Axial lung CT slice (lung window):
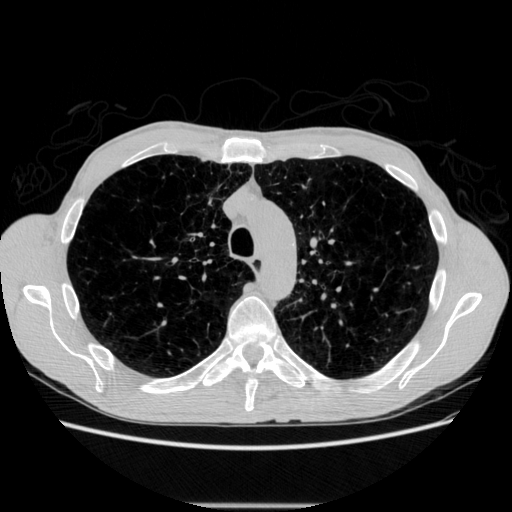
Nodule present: no